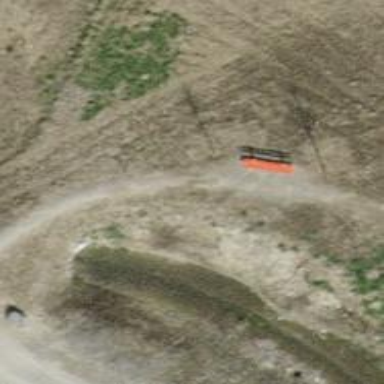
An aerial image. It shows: Red bench.